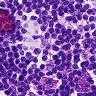
Metastatic tissue present: no